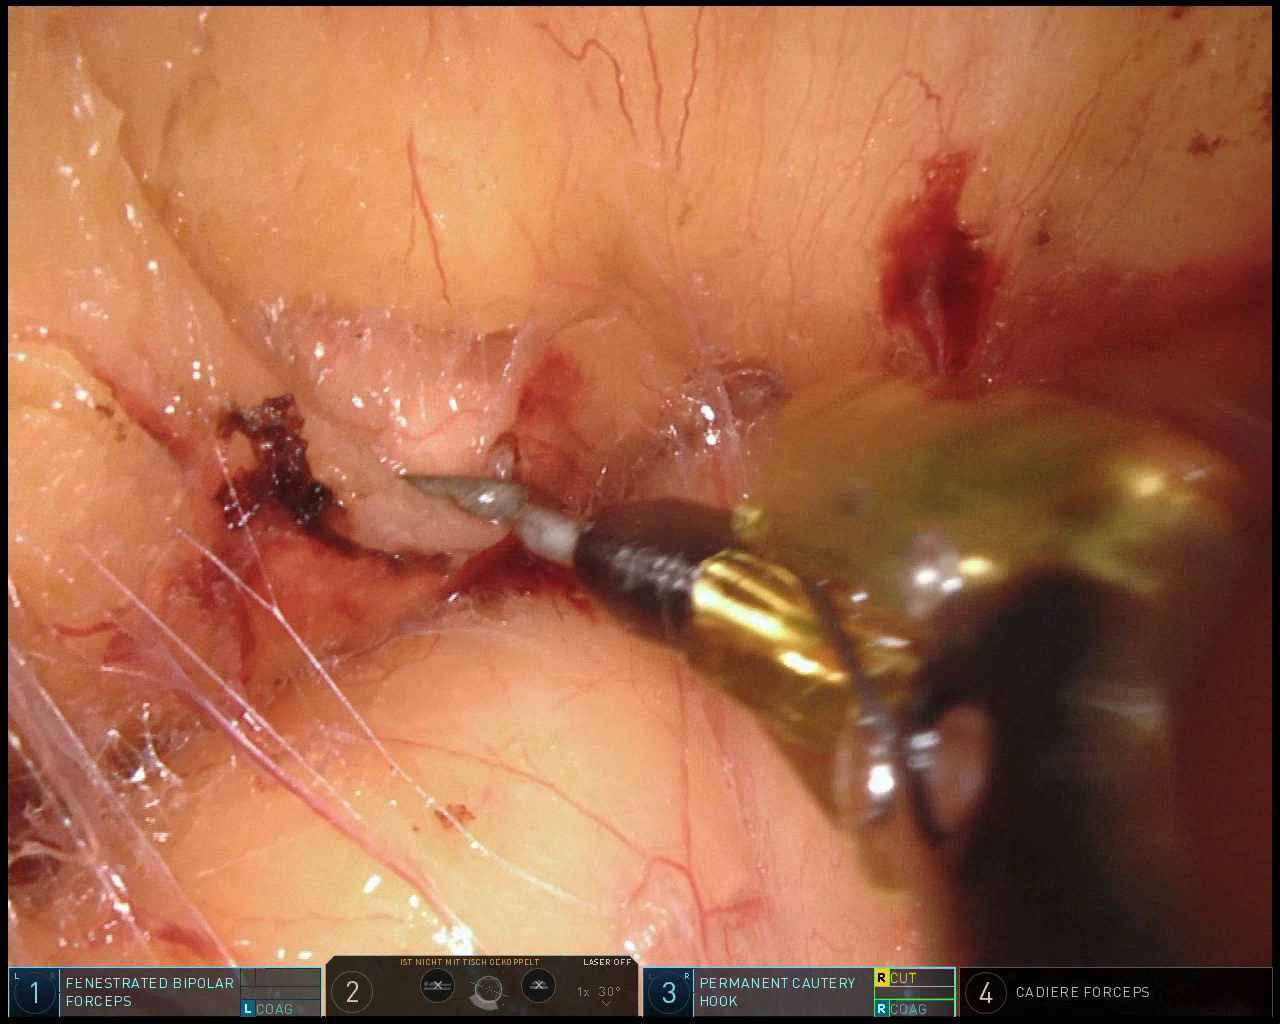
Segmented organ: pancreas
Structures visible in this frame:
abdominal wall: no
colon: no
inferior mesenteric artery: no
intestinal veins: no
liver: no
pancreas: yes
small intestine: no
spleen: no
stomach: no
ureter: no
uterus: no
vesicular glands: no